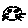
Label: cat